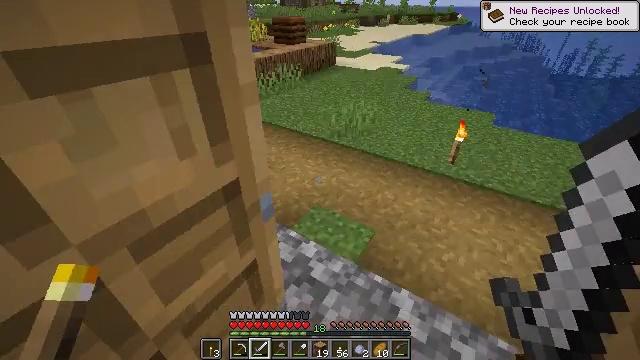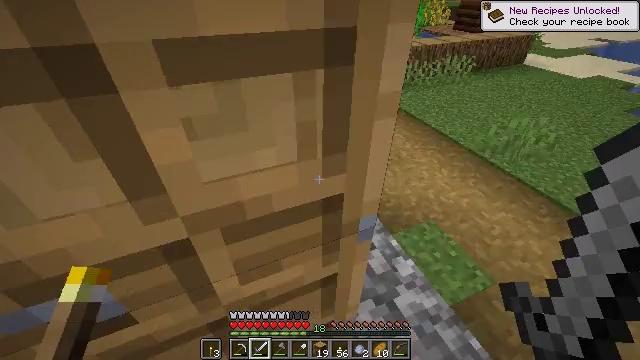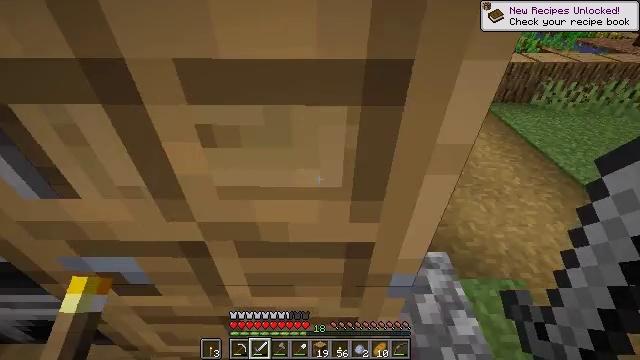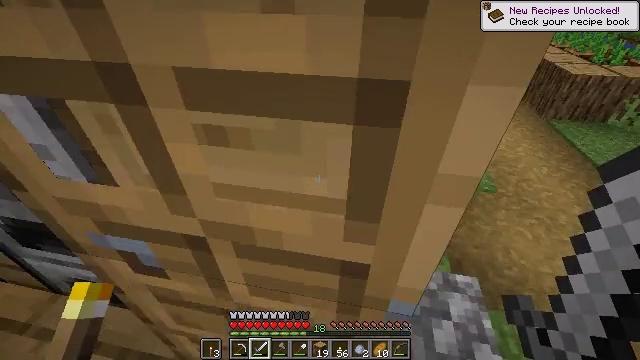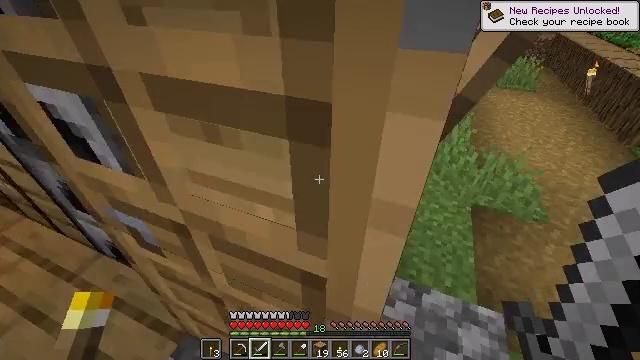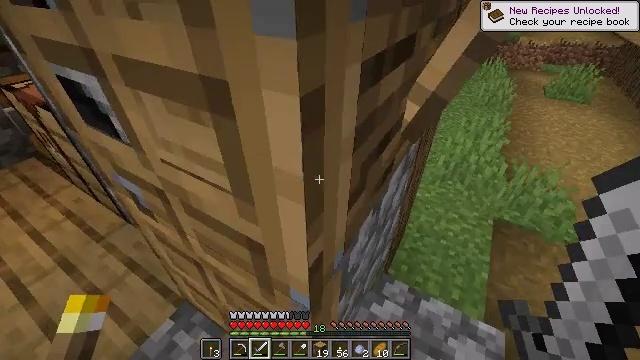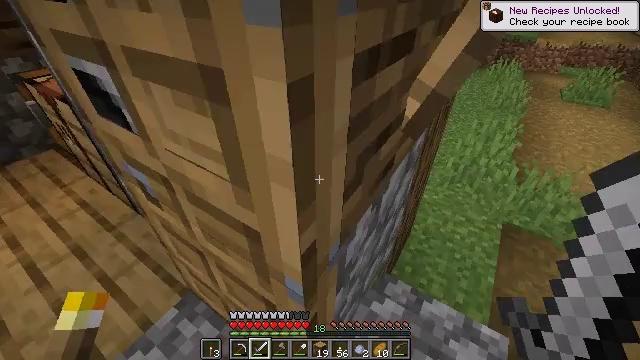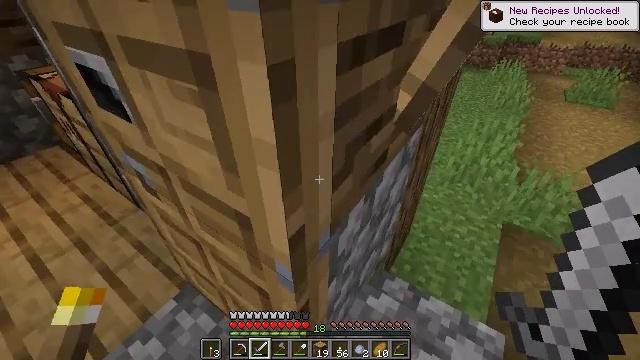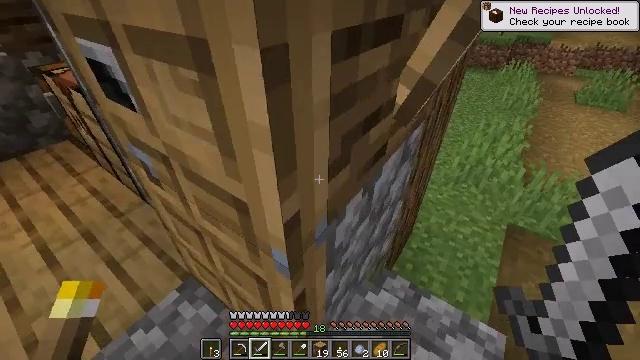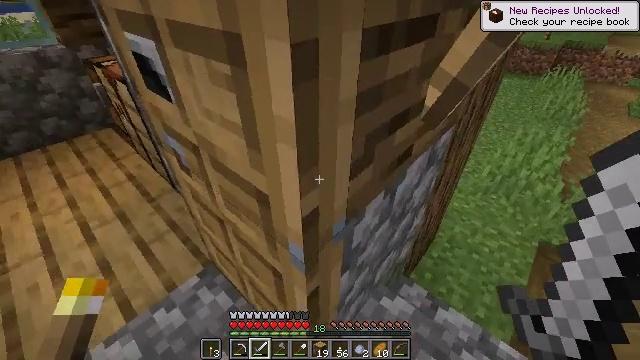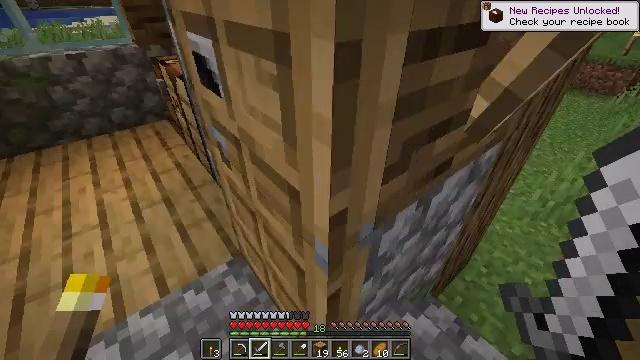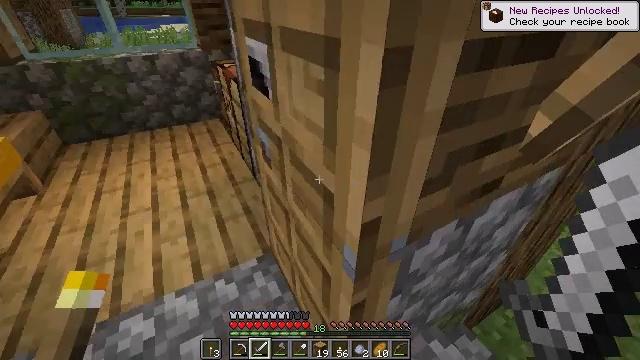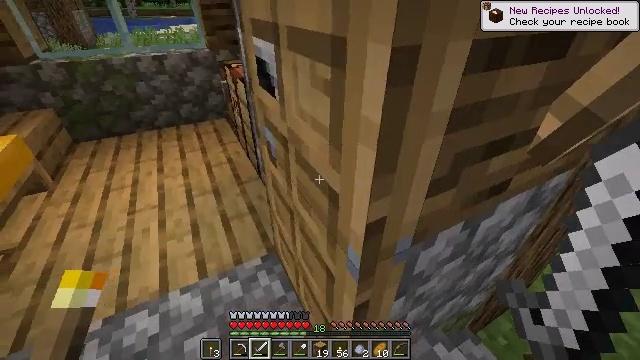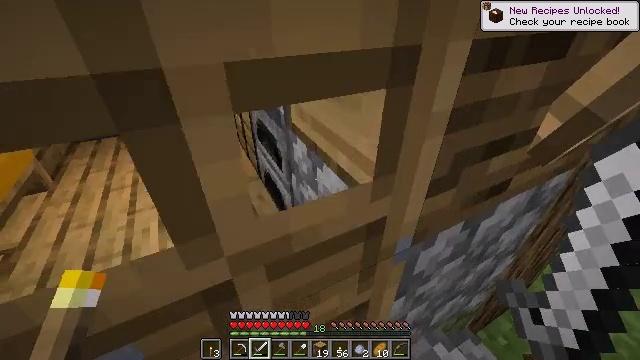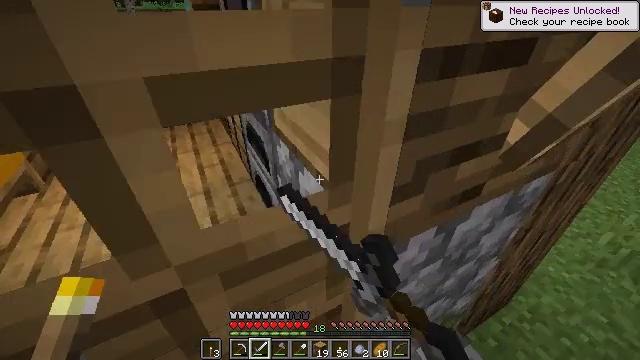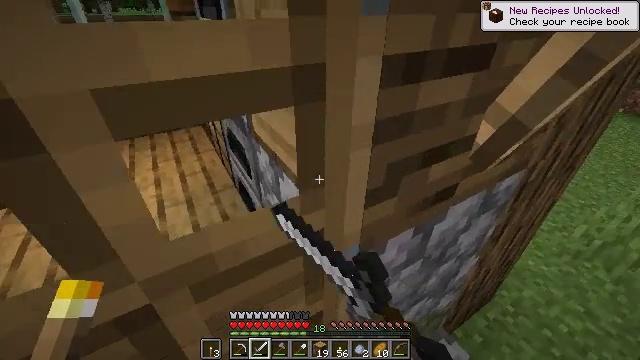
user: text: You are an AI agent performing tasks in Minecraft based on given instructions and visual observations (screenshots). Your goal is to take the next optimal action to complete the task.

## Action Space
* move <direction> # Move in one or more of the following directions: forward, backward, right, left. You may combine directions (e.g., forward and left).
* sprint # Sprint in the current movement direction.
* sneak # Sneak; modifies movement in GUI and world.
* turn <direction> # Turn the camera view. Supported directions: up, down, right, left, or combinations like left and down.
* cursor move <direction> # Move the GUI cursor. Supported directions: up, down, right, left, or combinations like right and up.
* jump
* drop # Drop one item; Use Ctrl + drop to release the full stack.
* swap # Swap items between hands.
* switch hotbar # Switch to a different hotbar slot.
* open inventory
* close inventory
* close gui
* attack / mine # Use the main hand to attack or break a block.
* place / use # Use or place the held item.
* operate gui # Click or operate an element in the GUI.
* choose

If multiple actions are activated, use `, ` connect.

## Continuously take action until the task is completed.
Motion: motion action
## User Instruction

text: Cut down the sugar cane stalks.
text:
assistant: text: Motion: move forward and move right, turn left and down
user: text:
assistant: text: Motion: move right, turn left
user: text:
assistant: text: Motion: move right, turn left
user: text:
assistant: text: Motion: move right, turn left
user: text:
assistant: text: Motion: turn left
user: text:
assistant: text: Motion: turn left
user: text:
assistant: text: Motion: no_op
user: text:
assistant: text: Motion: turn left
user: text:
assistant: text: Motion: turn left
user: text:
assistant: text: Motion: turn left and up
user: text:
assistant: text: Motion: turn left and up
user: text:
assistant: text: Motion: turn left
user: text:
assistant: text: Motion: use / place
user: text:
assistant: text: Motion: move right, use / place
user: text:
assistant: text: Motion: move right, turn right
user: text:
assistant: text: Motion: move right, turn right and up
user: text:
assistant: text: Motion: move right, turn right and up
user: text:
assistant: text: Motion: move forward and move right, turn right and up
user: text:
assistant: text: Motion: move forward and move right, turn up
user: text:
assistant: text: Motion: move forward and move right, sprint, turn left and up
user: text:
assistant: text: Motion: move forward and move right, sprint, turn left and up
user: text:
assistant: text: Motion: move forward and move right, sprint, turn left and up
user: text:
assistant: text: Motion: move forward, sprint, turn up
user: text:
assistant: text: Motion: move forward, sprint, turn up
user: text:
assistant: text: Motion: move forward, sprint, turn up
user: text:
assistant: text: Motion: move forward, sprint, turn right
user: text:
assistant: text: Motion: move forward, sprint, turn right
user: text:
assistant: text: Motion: move forward, sprint, turn right
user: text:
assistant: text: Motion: move forward, sprint, turn right
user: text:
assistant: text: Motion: move forward, sprint, turn right